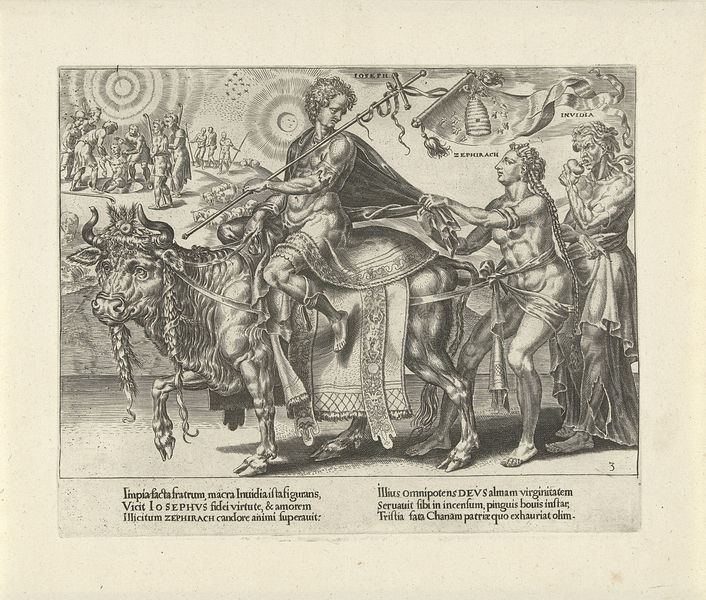
Titel: Triomf van Jozef
Künstler: Dirck Volckertsz Coornhert
Standort: Amsterdam
Institution: Rijksmuseum
Schlagwörter: gott, himmel, nackt, umhang, weiß, menschen, frau, grau, haar, männer, schmuck, tuch, halten, mensch, bild, sonne, mantel, decke, reiter, hufe, reiten, sattel, stab, zöpfe, fahne, grafik, bienen, kreuz, radierung, heiliger, gewebe, kupferstich, bulle, stier, joseph, latein, imker, planeten, behäbig, bienenstock, freuan, grau#, kuch, sacttel